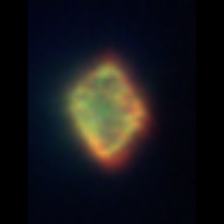
Taxon: Heterocapsa
Group: Dinoflagellates